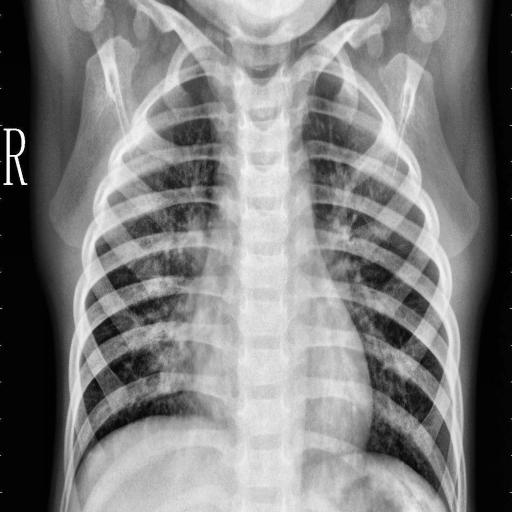
Finding: PNEUMONIA